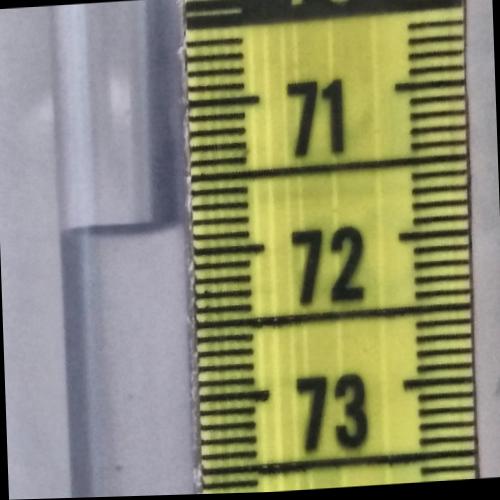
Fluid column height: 71.8 cm